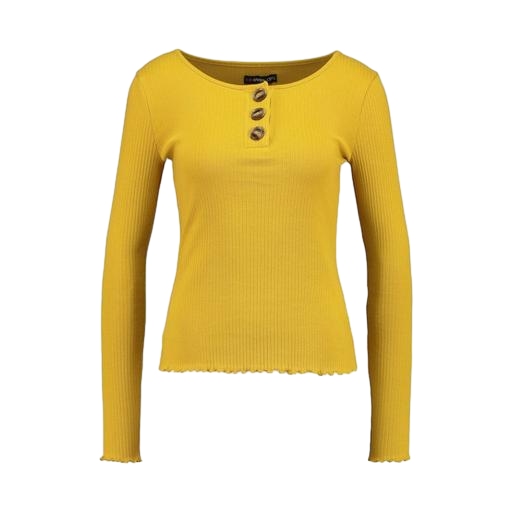
yellow iconic women's long-sleeved t-shirt, yellow henley shirt, long-sleeve t-shirt only macy, white background